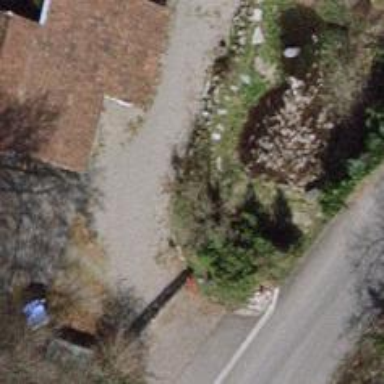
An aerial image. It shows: Compacted driveway serving as service road.